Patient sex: F
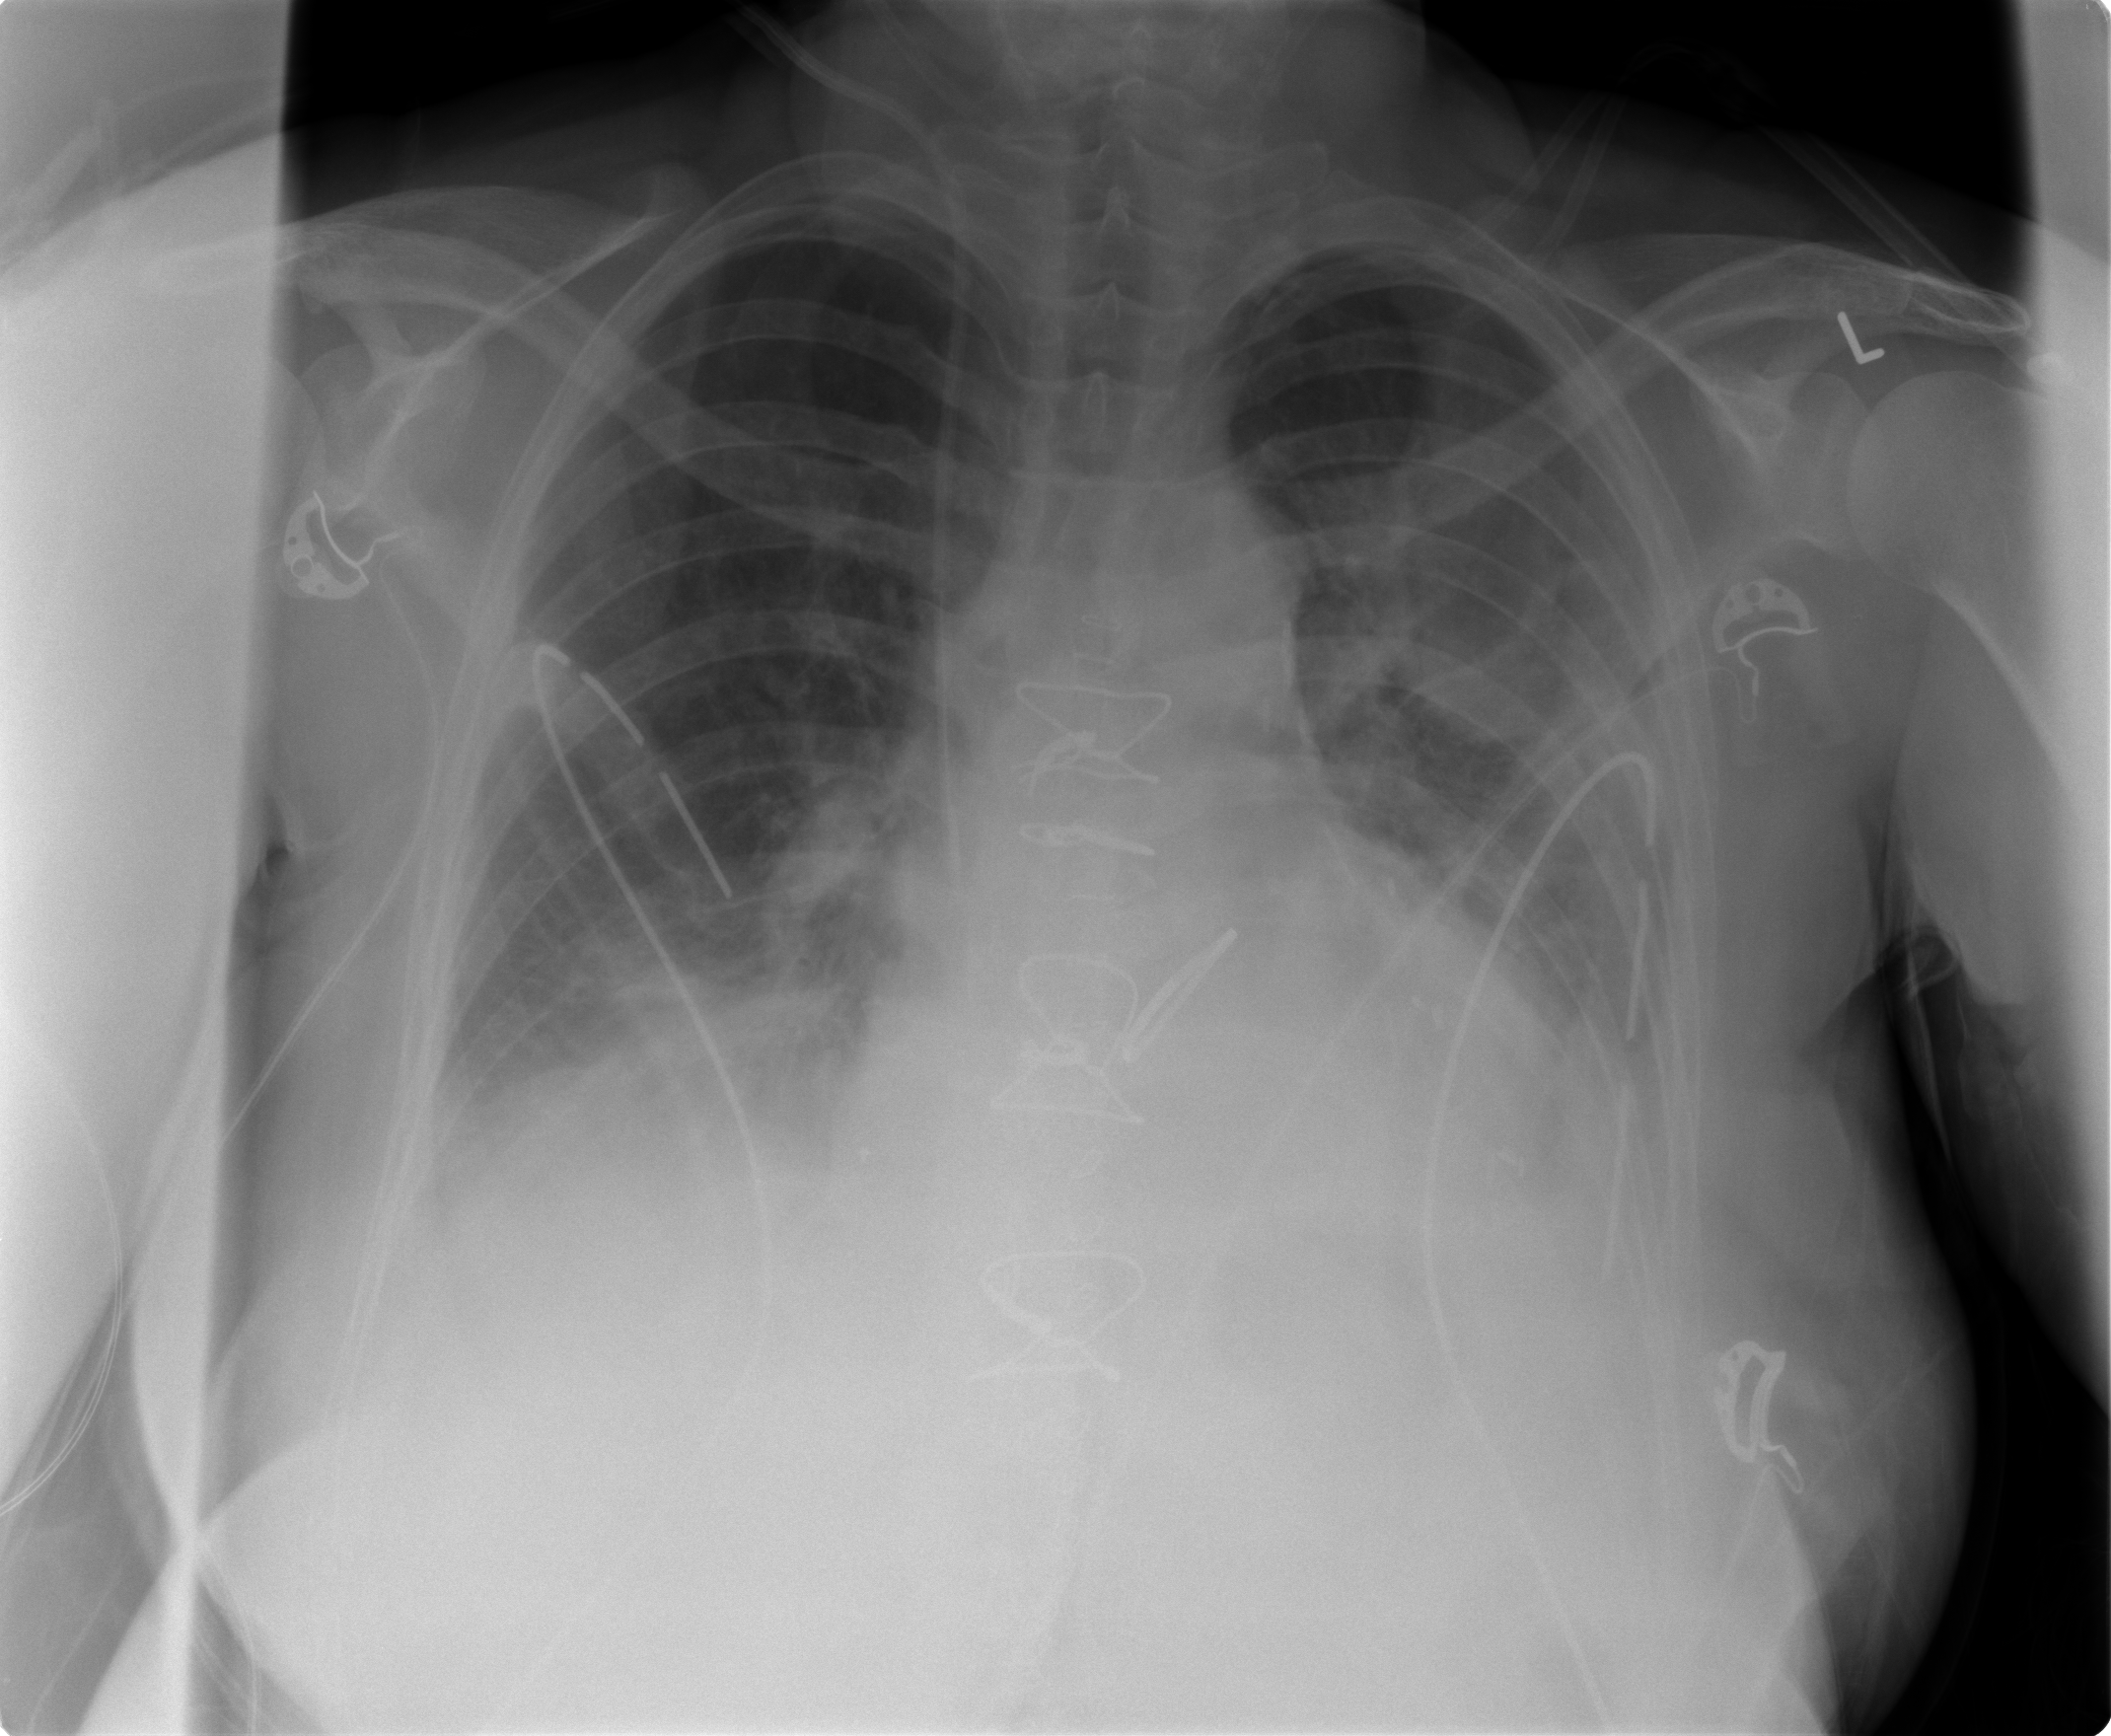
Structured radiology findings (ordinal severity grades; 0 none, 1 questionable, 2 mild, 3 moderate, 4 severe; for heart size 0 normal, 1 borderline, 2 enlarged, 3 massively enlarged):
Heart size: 0
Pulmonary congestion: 1
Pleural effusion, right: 2
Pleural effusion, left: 2
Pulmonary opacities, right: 0
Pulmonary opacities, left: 0
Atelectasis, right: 2
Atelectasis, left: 2